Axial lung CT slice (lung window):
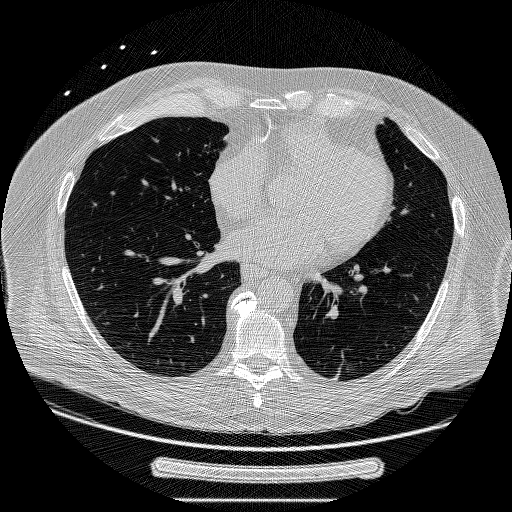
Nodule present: no